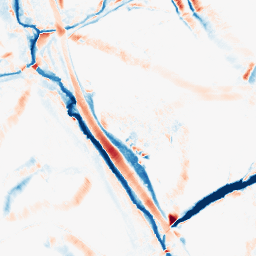
Category: morphological
Decomposition family: morphological_diamond
Decomposition parameters: operation: average
radius: 10
Upsampling method: sinc_hamming
Upsampling parameters: scale: 2
kernel_size: 8
Upsampling scale: 2